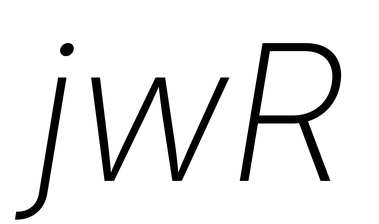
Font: Inter-Italic_ExtraLight_Italic